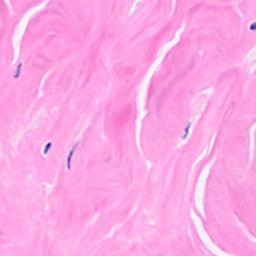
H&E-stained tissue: Breast